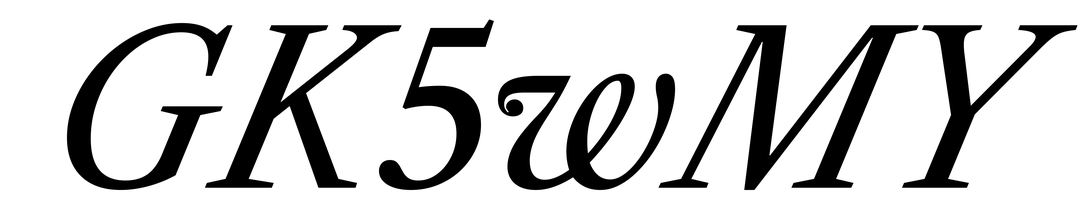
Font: LibreCaslonText-Italic_Italic